Question: I have a GridView which show data retrived from database. I've made TemplateField (CheckBox) to GridView with this code:
'''
<asp:GridView ID="dbRecordsContent" runat="server" AutoGenerateColumns="False" DataSourceID="SqlDataSource1" OnSelectedIndexChanged="dbRecordsContent_SelectedIndexChanged">
<Columns>
<asp:TemplateField>
<ItemTemplate>
<asp:CheckBox ID="myCheckBox" runat="server" />
</ItemTemplate>
</asp:TemplateField>
<asp:BoundField DataField="title" HeaderText="title" SortExpression="title" />
<asp:BoundField DataField="url" HeaderText="url" SortExpression="url" />
<asp:BoundField DataField="category" HeaderText="category" SortExpression="category" />
<asp:BoundField DataField="isChecked" HeaderText="isChecked" SortExpression="isChecked" />
</Columns>
</asp:GridView>
'''
My grid view looks like this:

My question is: How do I know which checkbox ID is checked? For example:
I want to delete 2nd row when I press "Delete" button. Of course I will check second Checkbox, but how do I know which record to delete? How to reference second checkbox in a code?
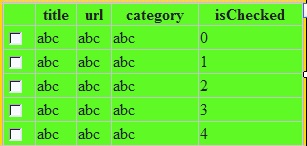
Answer: In your delete button's click event handler you need to loop through all the rows in the grid and if a check box is checked, then you need to perform your delete logic, like this:
'''
protected void DeleteButton_Click(object sender, EventArgs e)
{
foreach(GridViewRow row in dbRecordsContent.Rows)
{
// Only look for check boxes in data rows, ignoring header
// and footer rows
if (row.RowType == DataControlRowType.DataRow)
{
if (((CheckBox)row.FindControl("myCheckBox")).Checked)
{
// Do delete logic here
}
}
}
}
'''
UPDATE:
To get the row number use the 'GridViewRow.RowIndex' property, like this:
'''
int rowNumber = row.RowIndex;
'''
Read <URL> for more information.